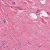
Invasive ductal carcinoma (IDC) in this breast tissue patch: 0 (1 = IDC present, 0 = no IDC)